Question: I'm totally new in this area please tell me how to fix my problem.
when I write this query "'SELECT * FROM places'" in my database everything is okay.
However when I change it to "'SELECT * FROM places WHERE eventId=2'", I get error. Please look at this image.

as you can see, 'eventId' column is exist. Why my query throws error?
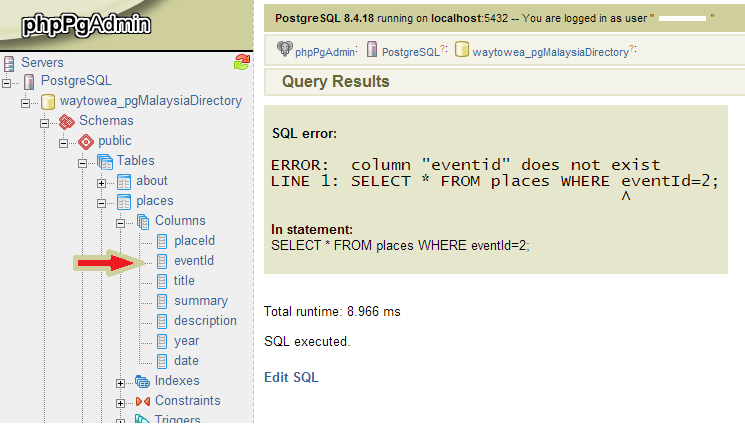
Answer: You've almost certainly added the column names in a case-sensitive environment. (PgAdmin comes to mind.) Lowercase them in that same environment to avoid the need to quote fields.
Or change your query to:
'''
select * from places where "eventId" = 2
'''